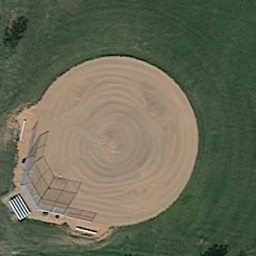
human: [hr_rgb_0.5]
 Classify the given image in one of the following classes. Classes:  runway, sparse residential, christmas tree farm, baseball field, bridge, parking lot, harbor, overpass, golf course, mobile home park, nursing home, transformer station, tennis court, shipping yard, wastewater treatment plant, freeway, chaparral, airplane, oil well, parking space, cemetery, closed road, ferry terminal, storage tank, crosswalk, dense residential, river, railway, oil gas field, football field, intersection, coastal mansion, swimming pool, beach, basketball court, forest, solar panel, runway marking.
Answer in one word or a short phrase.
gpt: baseball field